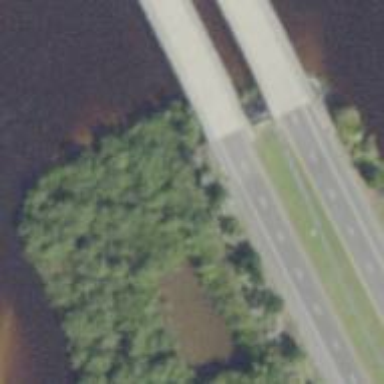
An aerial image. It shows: Primary highway bridge.